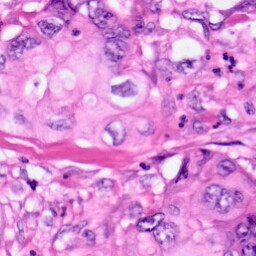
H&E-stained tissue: Pancreatic